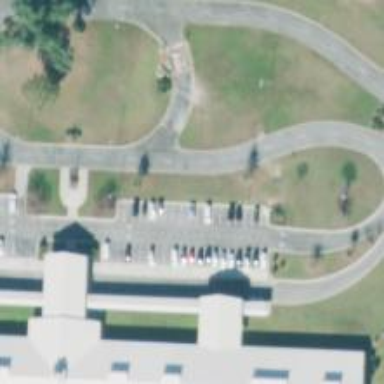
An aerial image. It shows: Parking space is available.